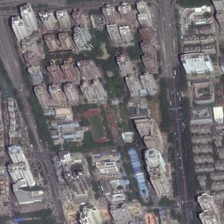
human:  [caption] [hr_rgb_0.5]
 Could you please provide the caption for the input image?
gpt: many tall buildings are in a commercial area .

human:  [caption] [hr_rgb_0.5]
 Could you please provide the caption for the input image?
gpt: many tall buildings are in a commercial area .

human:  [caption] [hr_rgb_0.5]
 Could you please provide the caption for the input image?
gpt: many tall buildings are in a commercial area .

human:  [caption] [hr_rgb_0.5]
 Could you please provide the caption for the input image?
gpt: many tall buildings are in a commercial area .

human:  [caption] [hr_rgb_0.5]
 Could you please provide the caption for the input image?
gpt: many tall buildings are in a commercial area .